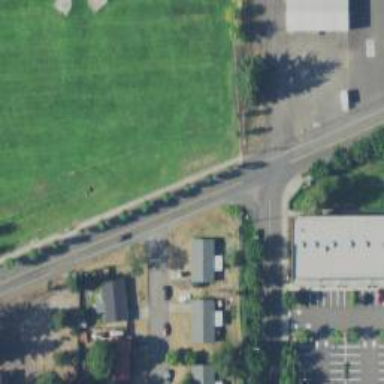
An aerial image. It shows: Tertiary road with sidewalk on the left.